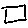
Label: square